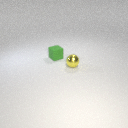
small green rubber cube behind small yellow metal sphere